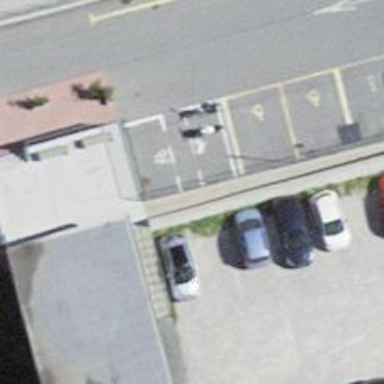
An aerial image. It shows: Charging station.